Question: <URL> Crash Image Screenshot

I am getting an crash after I renamed my View Controller . Swift file to CalculatorViewController.swift
I also tried refactoring new class name to be mirrored across all ports of entry to the app. I am getting Abort Signal Error. Please do help with this one! This is my error
UPDATE: ERROR IN queue com.apple.mainthread (serial) Thread 1
Crash point in code
> class AppDelegate: UIResponder, UIApplicationDelegate {
UPDATE.
> 2019-03-11 15:36:01.990755+0530 NDv2[4619:144763] Unknown class
CalculatorViewController in Interface Builder file. 2019-03-11
15:36:02.040903+0530 NDv2[4619:144763] First throw call stack: ( 0 CoreFoundation 0x000000010ef3e1bb + 30 35 FrontBoardServices 0x000000011a13b860
-[FBSSerialQueue _performNext] + 457 36 FrontBoardServices 0x000000011a13be40 -[FBSSerialQueue _performNextFromRunLoopSource] +
45 37 CoreFoundation 0x000000010eea3721
+ 17 38 CoreFoundation 0x000000010eea2f93
__CFRunLoopDoSources0 + 243 39 CoreFoundation 0x000000010ee9d63f __CFRunLoopRun + 1263 40 CoreFoundation
0x000000010ee9ce11 CFRunLoopRunSpecific + 625 41 GraphicsServices
0x000000011713b1dd GSEventRunModal + 62 42 UIKitCore
0x00000001119ca81d UIApplicationMain + 140 43 NDv2
0x000000010c6291c7 main + 71 44 libdyld.dylib
0x00000001104f4575 start + 1 ) libc++abi.dylib: terminating with
uncaught exception of type NSException
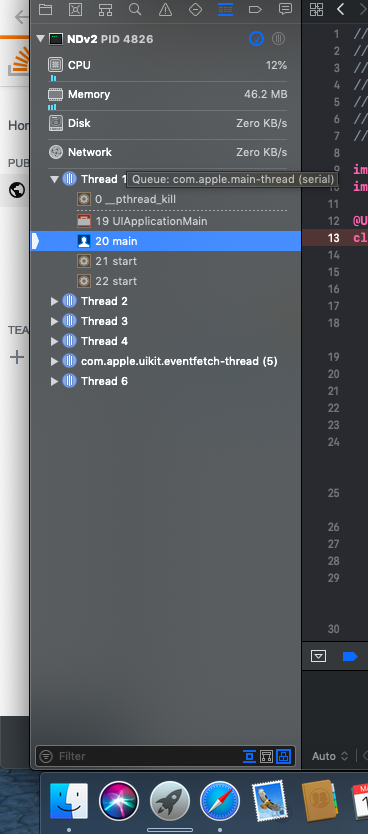
Answer: <URL>There is two ways to change the name of ViewController:
1)
Ex.: class LoginViewController: UIViewController - just select the "LoginViewController", then right click -> Refactor -> Rename
This will change the name file name, class name and take care of the storyboard class name.
2) If you not able to use Method 1, then manually rename the file Name(.swift), then you have to go to the storyboard and replace the class name of the view controller. You may have issues with the outlets.
3) After that close the Xcode and then again start your project.